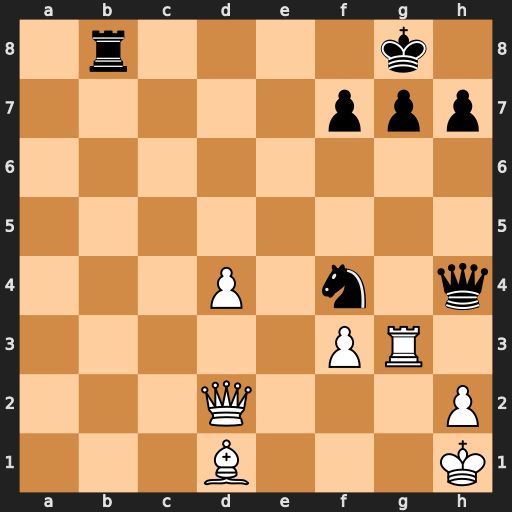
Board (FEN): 1r4k1/5ppp/8/8/3P1n1q/5PR1/3Q3P/3B3K
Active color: w
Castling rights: -
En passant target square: -
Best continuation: Rg4 Qf6 Rxf4